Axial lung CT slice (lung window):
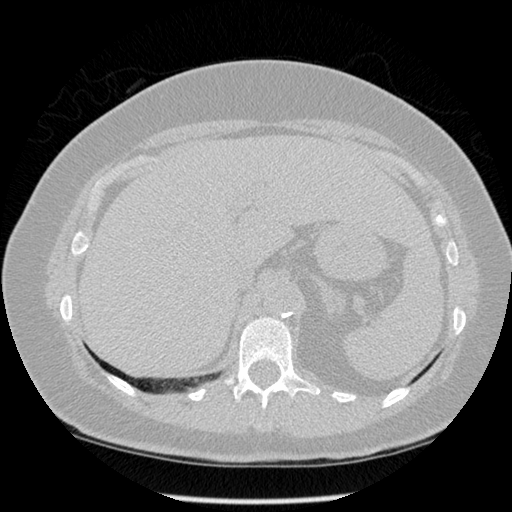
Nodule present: no